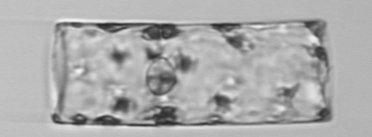
Label: Guinardia_flaccida